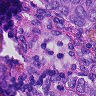
Metastatic tissue present: yes